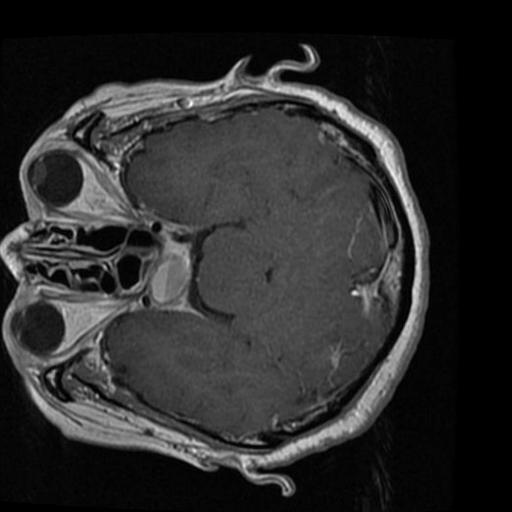
Label: brain_tumor